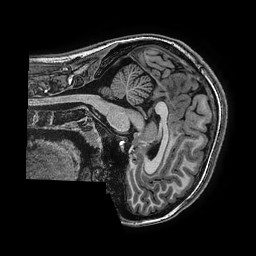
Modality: T1w
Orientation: sagittal
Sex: female
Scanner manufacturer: ge
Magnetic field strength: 3 T
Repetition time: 0.0077 s
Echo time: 0.003436 s